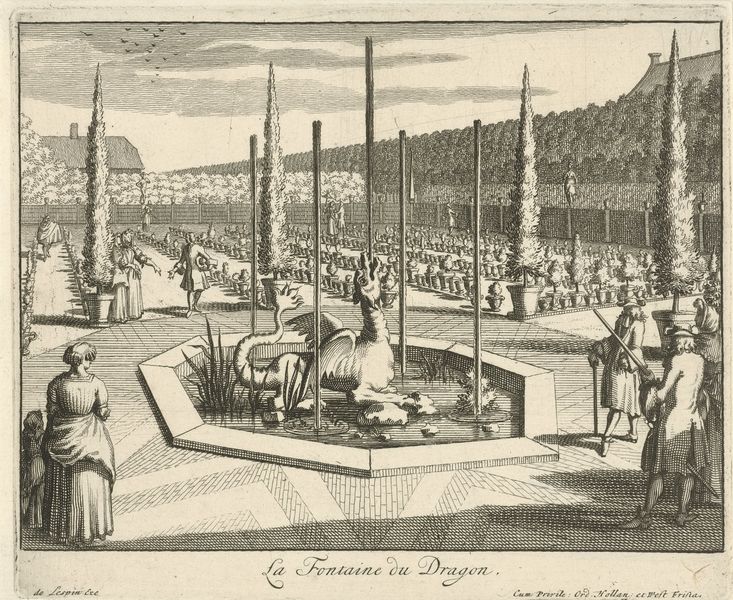
Titel: Draakfontein in de tuin van kasteel Gunterstein, Breukelen
Künstler: Joseph Mulder
Standort: Amsterdam
Institution: Rijksmuseum
Schlagwörter: himmel, mann, bäume, teich, frau, männer, säulen, dame, haus, park, schloss, herren, barock, häuser, vögel, kind, rokoko, brunnen, kamine, garten, zypressen, zuschauer, schornsteine, hecke, platz, promenade, wasserpflanzen, zypresse, fontäne, sparziergang, kupferstich, wasserbecken, brunne, drachen, drache, friedlich, barockgarten, gänge, planzschule, seerise